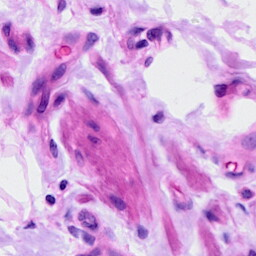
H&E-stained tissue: Ovarian